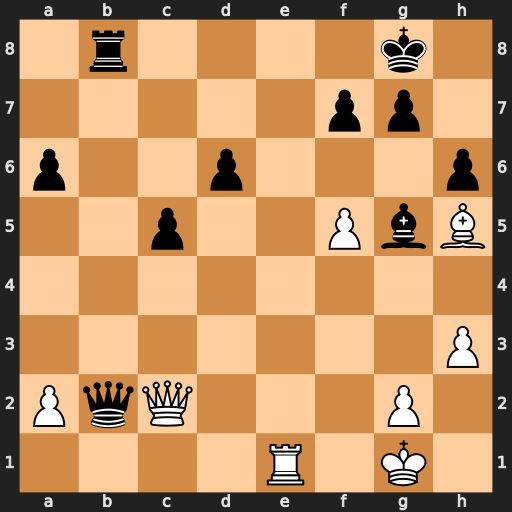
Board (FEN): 1r4k1/5pp1/p2p3p/2p2PbB/8/7P/PqQ3P1/4R1K1
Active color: w
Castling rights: -
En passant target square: -
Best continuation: Re8+ Rxe8 Qxb2